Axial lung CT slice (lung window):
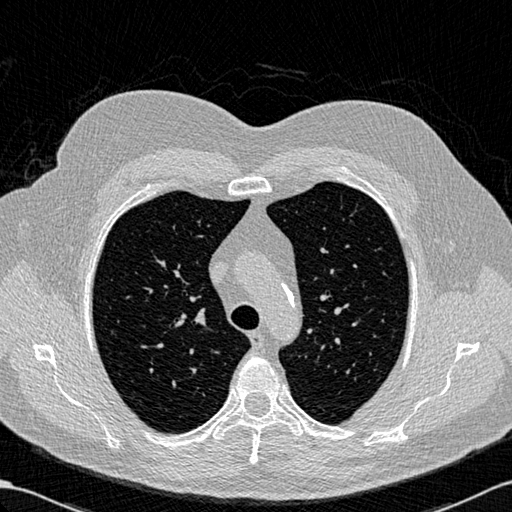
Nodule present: no